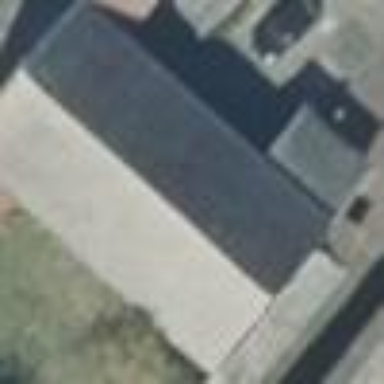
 oriented along the structure. The roof is painted grey."